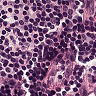
Metastatic tissue present: no